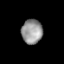
Tissue: lung
Cell type: Others
Senescence score: 0.2415
Nuclear area (px): 501
Mean DAPI intensity: 149.992